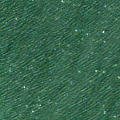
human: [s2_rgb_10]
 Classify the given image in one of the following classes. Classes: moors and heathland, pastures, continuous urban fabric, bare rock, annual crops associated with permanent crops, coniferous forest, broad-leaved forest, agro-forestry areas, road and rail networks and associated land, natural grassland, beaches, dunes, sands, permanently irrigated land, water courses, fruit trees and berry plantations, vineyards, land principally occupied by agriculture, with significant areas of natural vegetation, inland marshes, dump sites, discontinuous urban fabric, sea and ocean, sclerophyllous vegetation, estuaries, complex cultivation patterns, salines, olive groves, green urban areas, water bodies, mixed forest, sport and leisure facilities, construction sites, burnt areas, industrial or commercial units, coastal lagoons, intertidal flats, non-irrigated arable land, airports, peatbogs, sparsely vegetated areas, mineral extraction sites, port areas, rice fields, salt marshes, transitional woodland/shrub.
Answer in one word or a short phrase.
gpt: sea and ocean